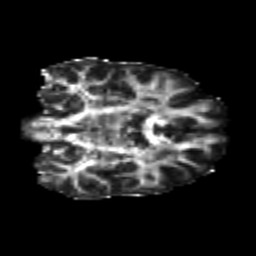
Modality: FA
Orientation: coronal
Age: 24
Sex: male
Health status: healthy
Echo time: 0.074 s